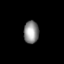
Tissue: lung
Cell type: Endothelial cells
Senescence score: 0.6283
Nuclear area (px): 330
Mean DAPI intensity: 142.497